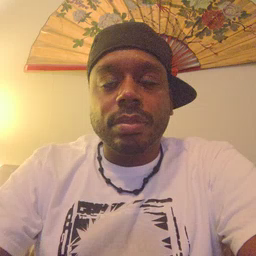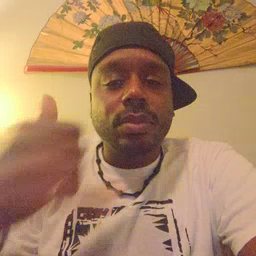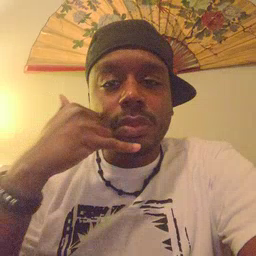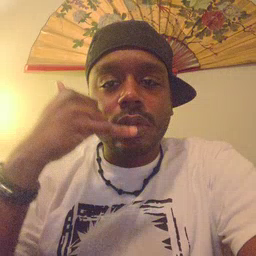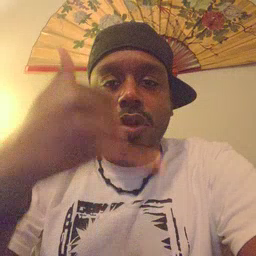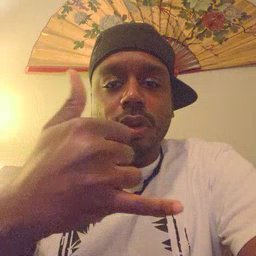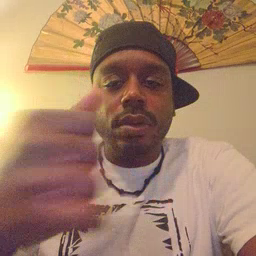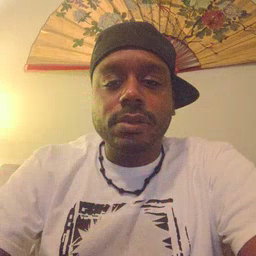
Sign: callonphone